Question: So I have this simple line graph I created in R, and I was wondering how to change the y-axis from what it is in the picture, to:
'''
<PHONE>
100000
10000
1000
100
10
1
'''
And the x-axis to also just span from 1 - 25 including every tick.
I tried:
'''
plot(dataTable[0:25], axes=FALSE)
axis(1, at=seq(0, 25, 1))
axis(2, at=c(1,10,100,1000,10000,100000,<PHONE>))
'''
Where dataTable looks like the following:
'''
1 2 3 4 5 6 7 8 9 10 11
6<PHONE> 4<PHONE> 3<PHONE> 2<PHONE> 1<PHONE> 67255
12 13 14 15 16 17 18 19 20 21 22
41934 24506 13778 7179 3646 1778 816 436 217 114 74
23 24 25
49 44 26
'''
But I keep getting
'''
Error in xy.coords(x, y, xlabel, ylabel, log) :
'x' and 'y' lengths differ
'''
Any Help?

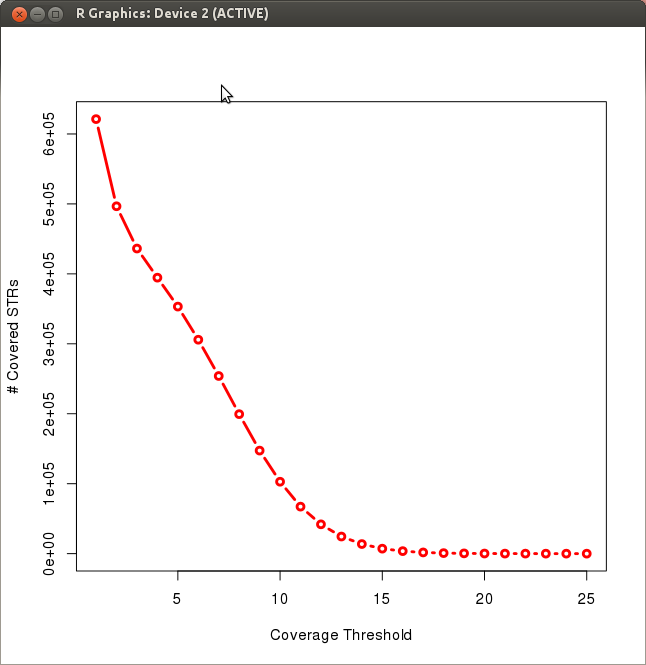
Answer: Read '?par' and '?axis'. Need to suppress x-axis construction and then slightly shrink the size of the axis labels so they fit into the available spaces between the ticks. And need to specify 'log="y"':
'''
d2 <- scan()
6<PHONE> 4<PHONE> 3<PHONE> 2<PHONE> 1<PHONE> 67255 41934 24506 13778 7179 3646 1778 816 436 217 114 74 49 44 26
'''
Edited to give the scaling requested, which I misunderstood originally)
'''
png()
plot(d2, type ="b", log="y",axes=FALSE, ylim=c(1,10^7))
axis(2, at=10^(0:6), labels=formatC(10^(0:6),format="f", digits=0),
cex.axis=0.8,las=2 )
axis(1, at=1:25, cex.axis=.6)
dev.off()
'''